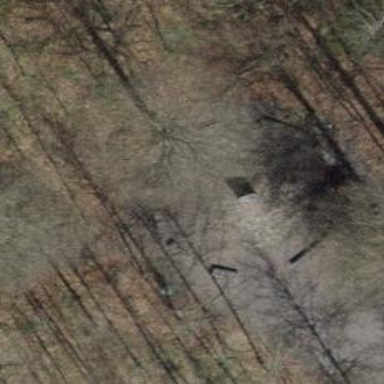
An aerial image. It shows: Stone memorial with historic significance.